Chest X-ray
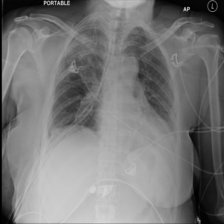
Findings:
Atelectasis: positive
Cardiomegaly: negative
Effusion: negative
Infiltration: negative
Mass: negative
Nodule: negative
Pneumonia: negative
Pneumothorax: negative
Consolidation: negative
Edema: negative
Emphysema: negative
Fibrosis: negative
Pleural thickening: negative
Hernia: negative